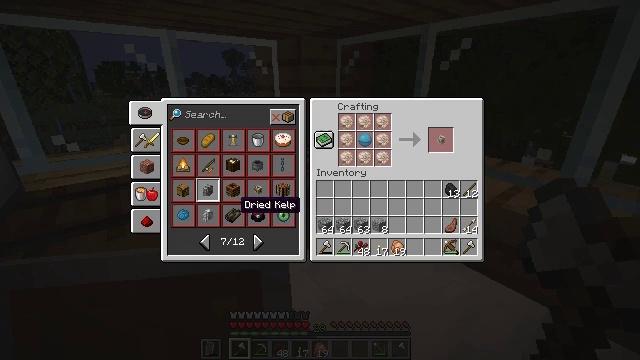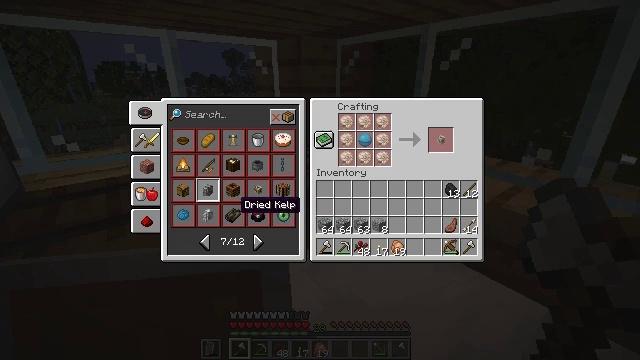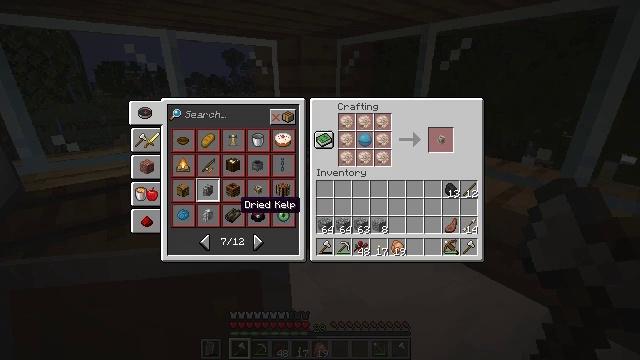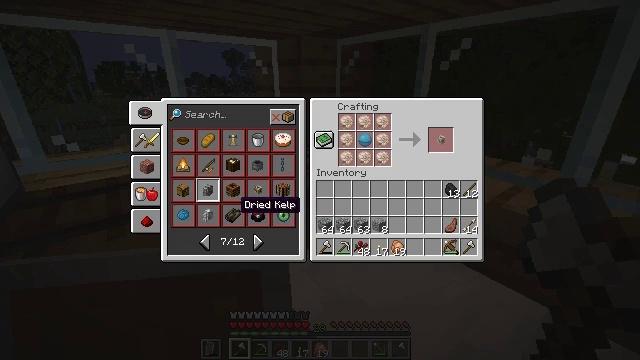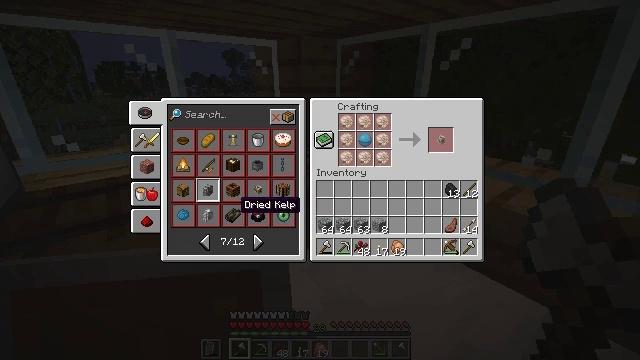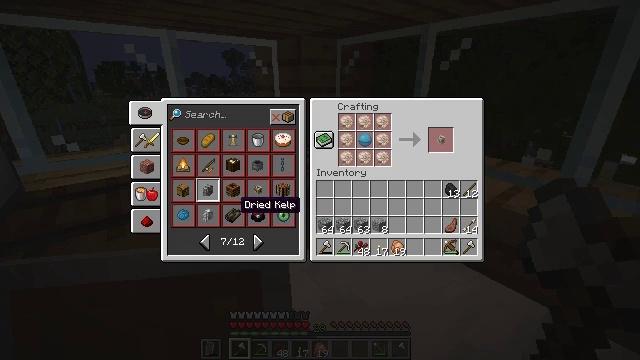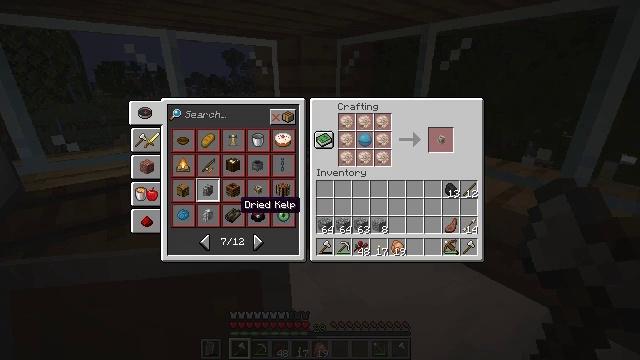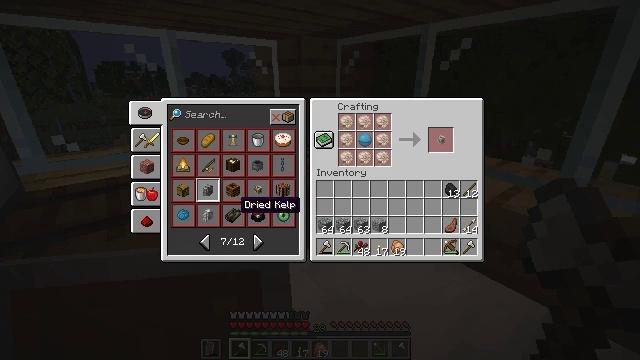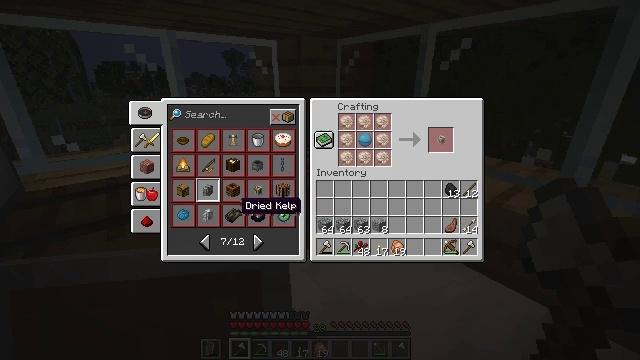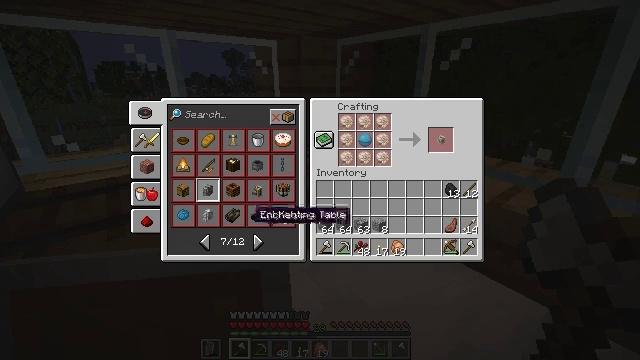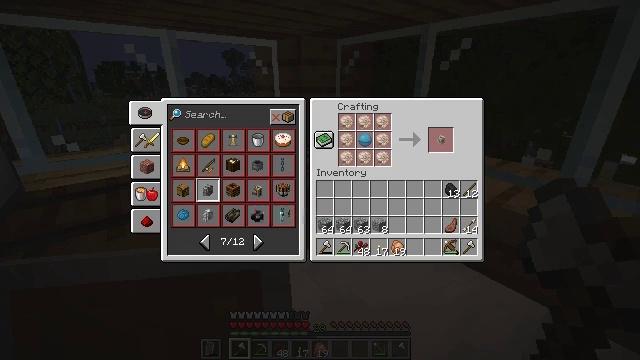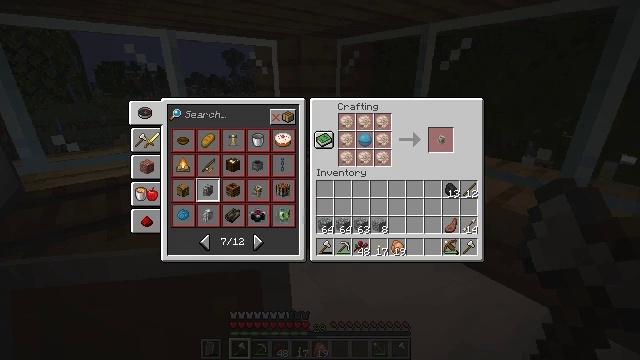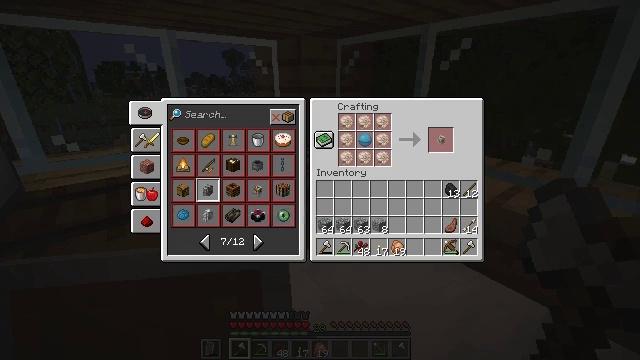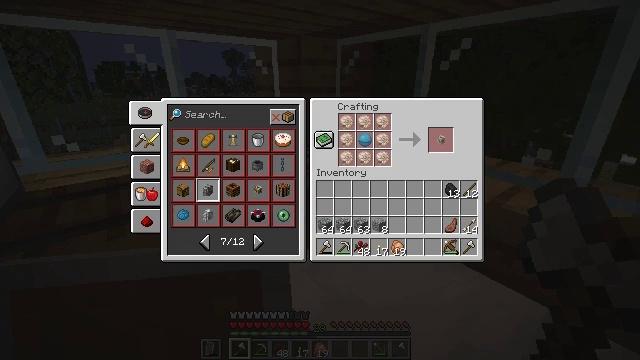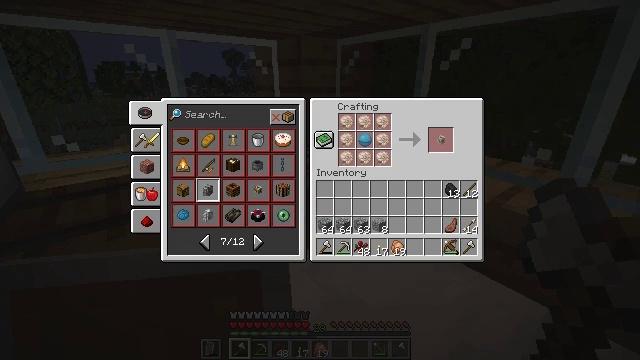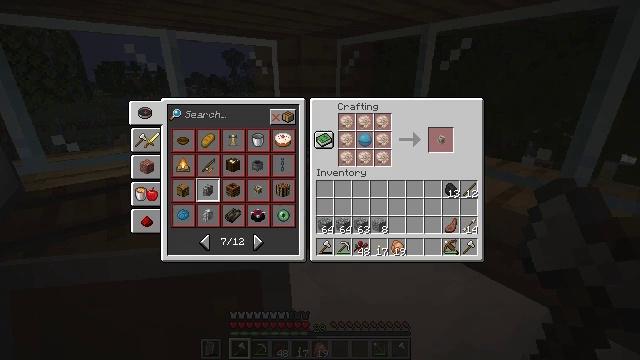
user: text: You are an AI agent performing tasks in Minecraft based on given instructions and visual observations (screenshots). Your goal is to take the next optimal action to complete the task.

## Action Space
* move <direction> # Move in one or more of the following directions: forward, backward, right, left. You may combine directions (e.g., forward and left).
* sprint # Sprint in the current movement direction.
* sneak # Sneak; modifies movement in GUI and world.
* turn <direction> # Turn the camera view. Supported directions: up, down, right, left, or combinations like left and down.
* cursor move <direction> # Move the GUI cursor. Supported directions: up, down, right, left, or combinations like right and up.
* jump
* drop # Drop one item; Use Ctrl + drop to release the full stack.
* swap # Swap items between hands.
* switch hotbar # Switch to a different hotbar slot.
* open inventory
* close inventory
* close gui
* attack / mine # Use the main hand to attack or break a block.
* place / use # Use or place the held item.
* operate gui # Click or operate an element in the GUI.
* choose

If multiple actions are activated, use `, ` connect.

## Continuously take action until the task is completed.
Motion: motion action
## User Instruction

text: Craft an ender eye in the crafting table.
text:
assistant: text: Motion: no_op
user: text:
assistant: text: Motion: no_op
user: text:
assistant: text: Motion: no_op
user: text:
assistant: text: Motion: no_op
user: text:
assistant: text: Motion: no_op
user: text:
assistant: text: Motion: no_op
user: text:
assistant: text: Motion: no_op
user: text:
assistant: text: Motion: no_op
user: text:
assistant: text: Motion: cursor move right and down
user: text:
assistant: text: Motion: cursor move right and down
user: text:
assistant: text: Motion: no_op
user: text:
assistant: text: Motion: no_op
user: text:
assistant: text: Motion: no_op
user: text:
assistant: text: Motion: no_op
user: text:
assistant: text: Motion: no_op
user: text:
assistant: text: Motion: cursor move up
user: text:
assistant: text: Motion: no_op
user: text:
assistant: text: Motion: no_op
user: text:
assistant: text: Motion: no_op
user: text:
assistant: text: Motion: no_op
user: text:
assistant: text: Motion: operate gui
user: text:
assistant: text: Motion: operate gui
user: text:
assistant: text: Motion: operate gui
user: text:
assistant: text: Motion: no_op
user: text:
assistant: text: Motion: no_op
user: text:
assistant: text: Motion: no_op
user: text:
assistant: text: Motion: no_op
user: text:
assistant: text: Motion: no_op
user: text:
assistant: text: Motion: no_op
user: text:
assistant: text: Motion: no_op